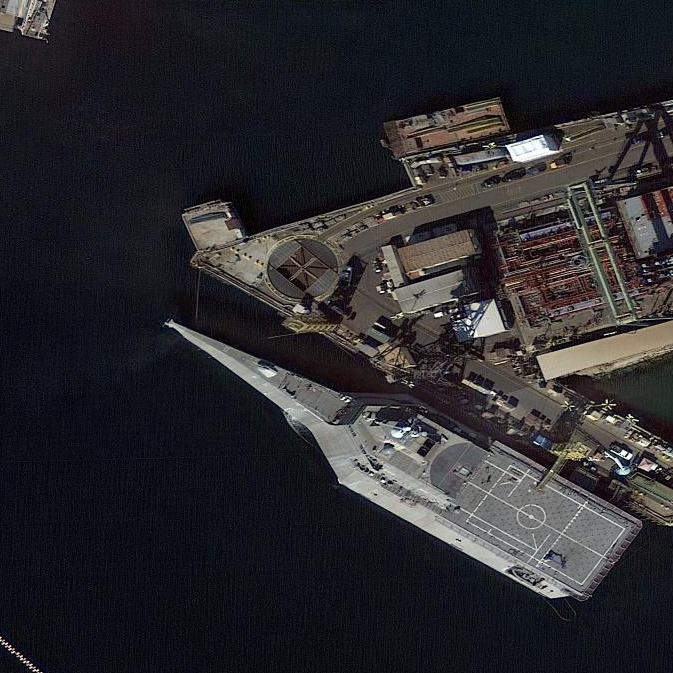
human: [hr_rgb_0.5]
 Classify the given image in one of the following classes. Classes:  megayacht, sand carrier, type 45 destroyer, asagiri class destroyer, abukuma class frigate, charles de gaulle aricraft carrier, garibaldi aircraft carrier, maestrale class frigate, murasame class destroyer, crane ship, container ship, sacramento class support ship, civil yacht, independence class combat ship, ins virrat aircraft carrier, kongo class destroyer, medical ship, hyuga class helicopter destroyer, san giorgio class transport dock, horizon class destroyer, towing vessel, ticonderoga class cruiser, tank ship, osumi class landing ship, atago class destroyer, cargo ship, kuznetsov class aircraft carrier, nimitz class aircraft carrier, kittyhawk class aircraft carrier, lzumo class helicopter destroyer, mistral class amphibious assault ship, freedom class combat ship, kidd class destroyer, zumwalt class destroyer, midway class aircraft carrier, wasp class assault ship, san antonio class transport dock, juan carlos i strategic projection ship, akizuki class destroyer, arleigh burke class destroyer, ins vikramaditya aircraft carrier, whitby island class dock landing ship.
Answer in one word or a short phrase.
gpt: Independence class combat ship